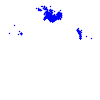
Particle: electron